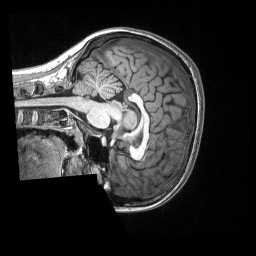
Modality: T1w
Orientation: sagittal
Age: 16
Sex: female